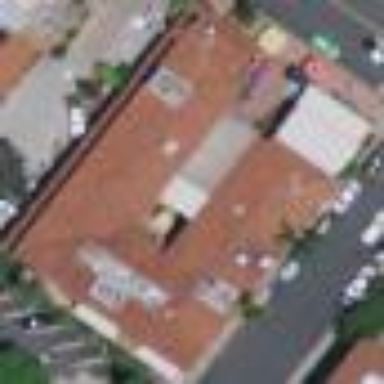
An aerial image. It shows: Commercial building.